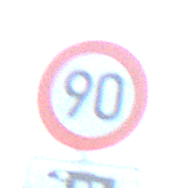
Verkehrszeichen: Geschwindigkeit90
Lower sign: HinweisDurchSinnbild23
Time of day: SunriseSunset
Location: Outdoor (RoadRail)
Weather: Clear
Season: NotSpecified
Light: Natural